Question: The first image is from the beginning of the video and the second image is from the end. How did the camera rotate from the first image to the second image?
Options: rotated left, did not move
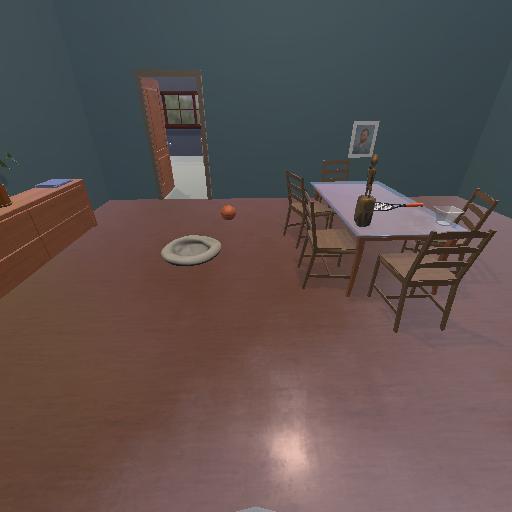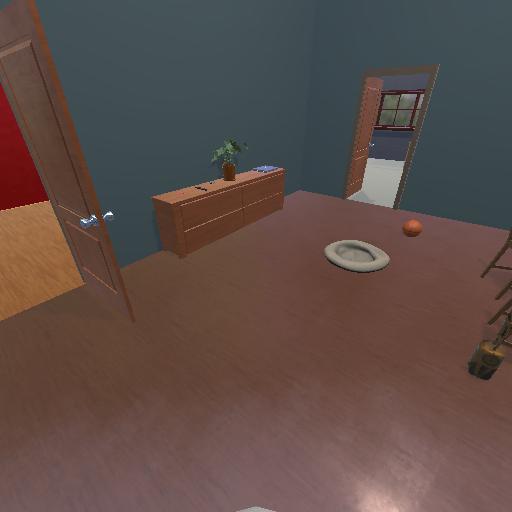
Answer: rotated left